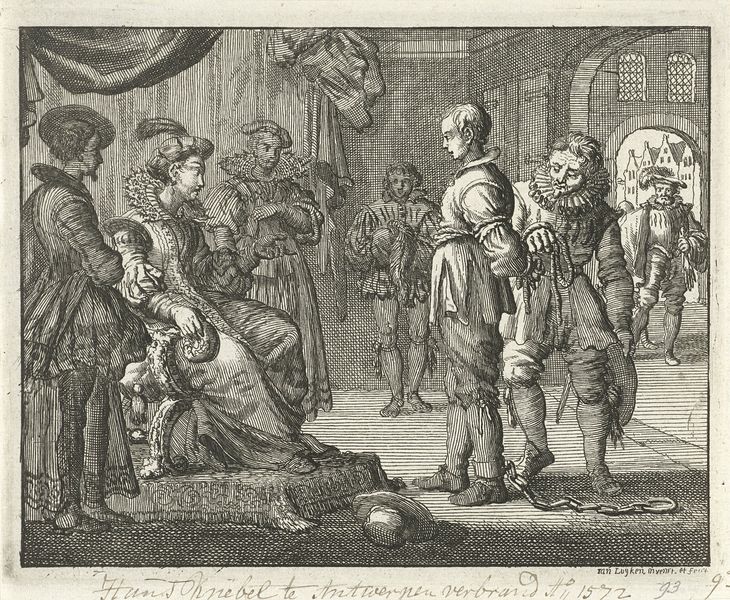
Titel: Hans Knevel te Antwerpen verhoord
Künstler: Jan Luyken
Standort: Amsterdam
Institution: Rijksmuseum
Schlagwörter: chapeau, roi, trône, chateau, corde, cordes, prisonnier, 1572, prisonier, prisonié